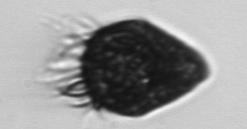
Label: Strombidium_morphotype2